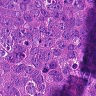
Metastatic tissue present: yes